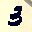
Label: 3